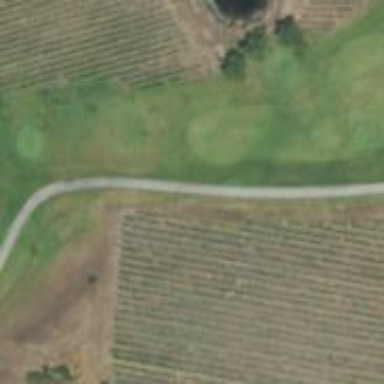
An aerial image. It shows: This footway leads to Eagle Vines Golf Course.